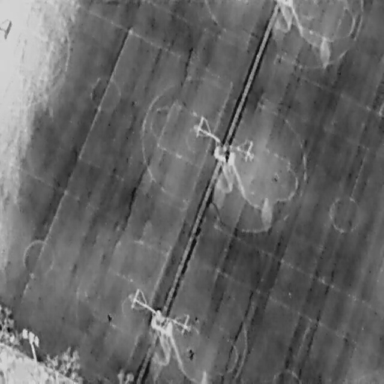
There are two People in the infrared image.